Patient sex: F
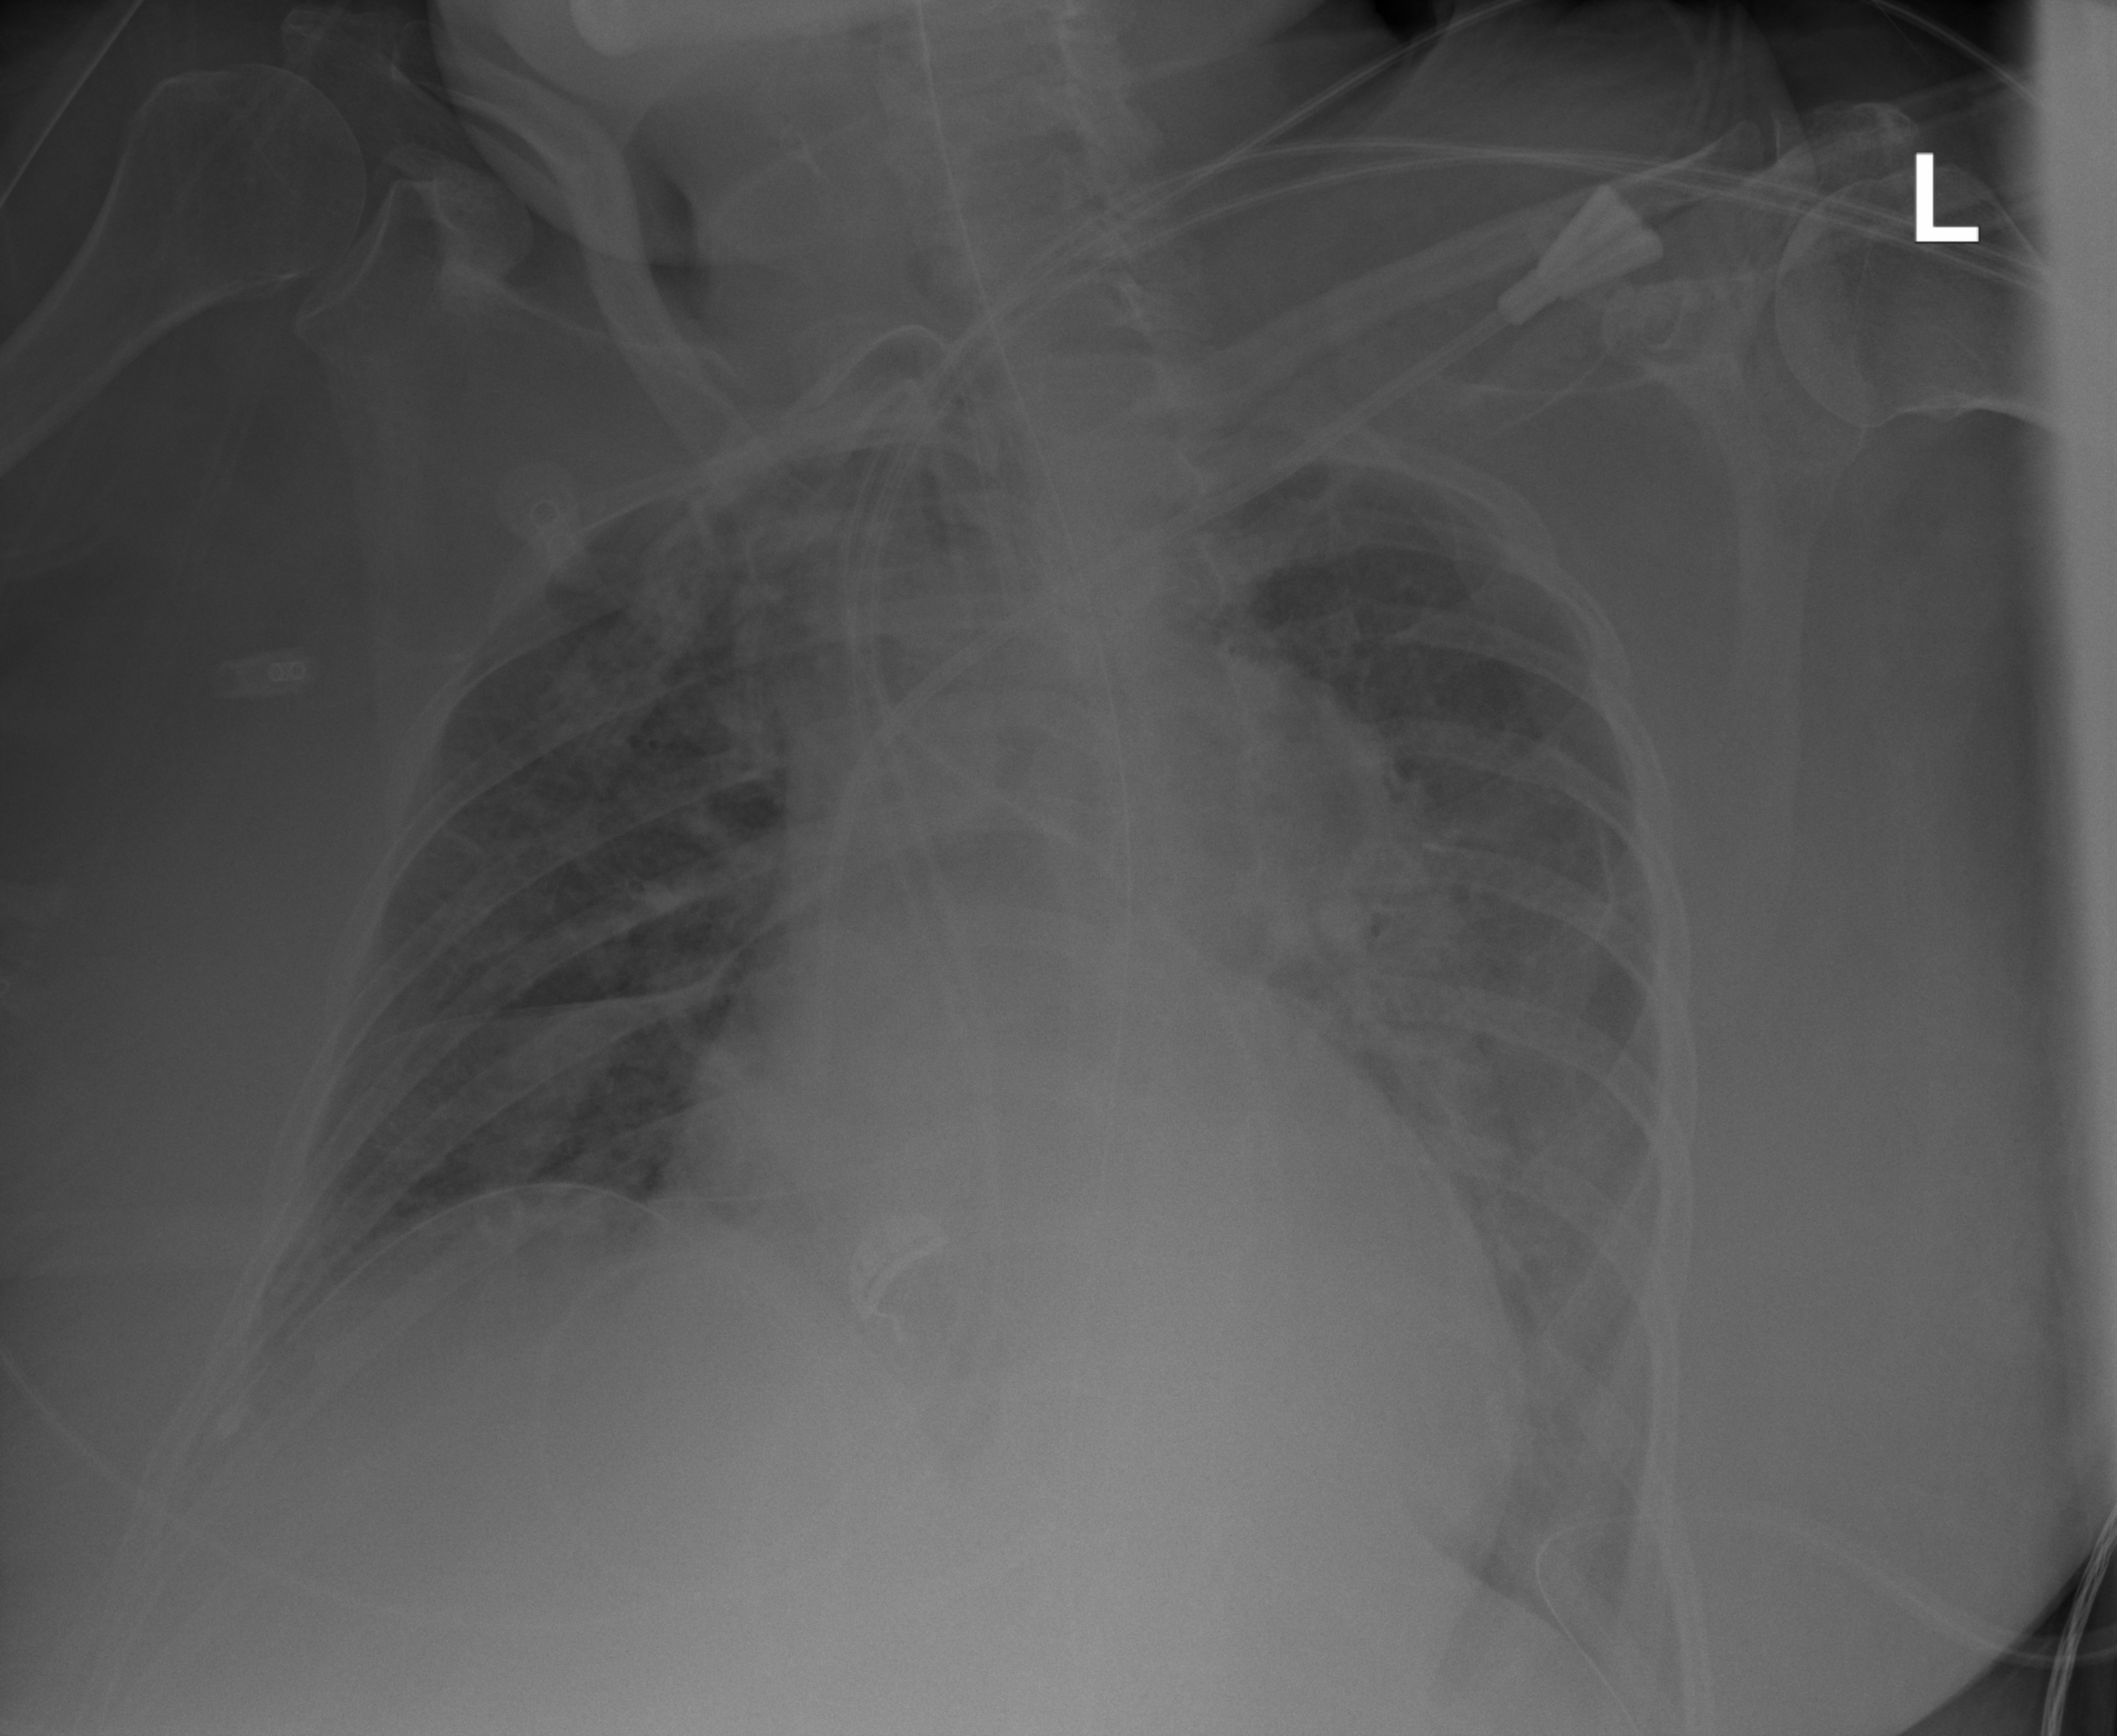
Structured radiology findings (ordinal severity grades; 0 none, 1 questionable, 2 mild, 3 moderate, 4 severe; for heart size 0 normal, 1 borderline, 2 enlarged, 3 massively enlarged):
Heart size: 2
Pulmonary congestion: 2
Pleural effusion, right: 0
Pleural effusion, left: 3
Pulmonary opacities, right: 0
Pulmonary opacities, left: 0
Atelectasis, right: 2
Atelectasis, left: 3